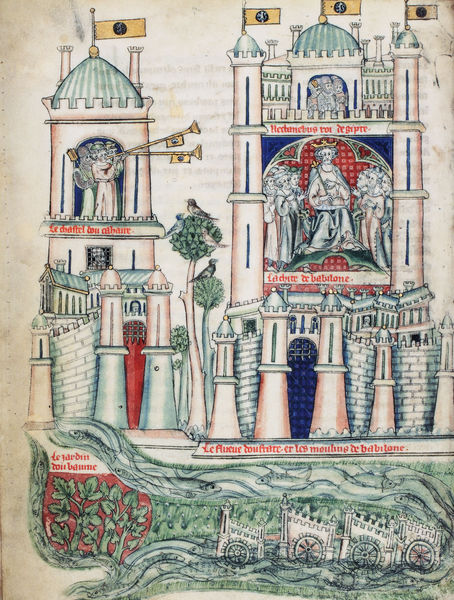
Titel: Berliner Alexanderroman
Institution: Berlin, Preußischer Kulturbesitz, Kupferstichkabinett
Schlagwörter: baum, blau, blätter, gemälde, vogel, wasser, weiß, bäume, fluss, gelb, grün, landschaft, menschen, ufer, bunt, frau, männer, schwarz, zeichnung, gebäude, rot, schloss, malerei, taube, bild, bach, mühle, mühlen, vögel, gold, musik, musiker, pflanze, pflanzen, krone, räder, turm, engel, schrift, fahnen, fahne, mauer, wagen, kuppel, banner, könig, thron, tor, zinnen, befestigung, buch, burg, türme, herrscher, efeu, mittelalter, graben, posaunen, eiche, fanfaren, trompeten, flaggen, fanfare, eichen, pflanzne, posaune, miniatur, blasen, fische, zepter, latein, zeichning, trompete, coloriert, wassergraben, buchmalerei, babylon, arthus, nurg, frankfreich, 1300, toren, roman de la rose, nburg, blärtter